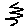
Label: zigzag